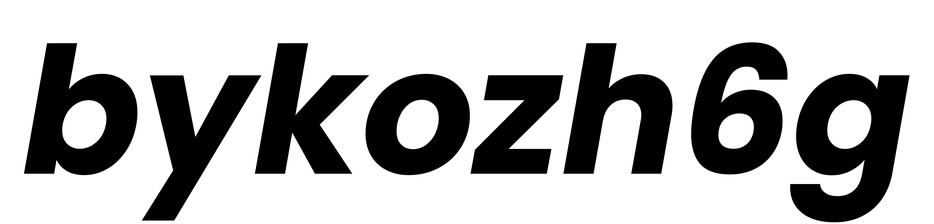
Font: Poppins-BoldItalic